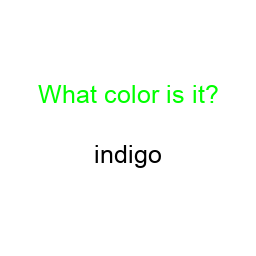
Color: black
Color name shown: indigo
Background color: white
Question text color: lime